Question: Count the number of objects in the diagram.
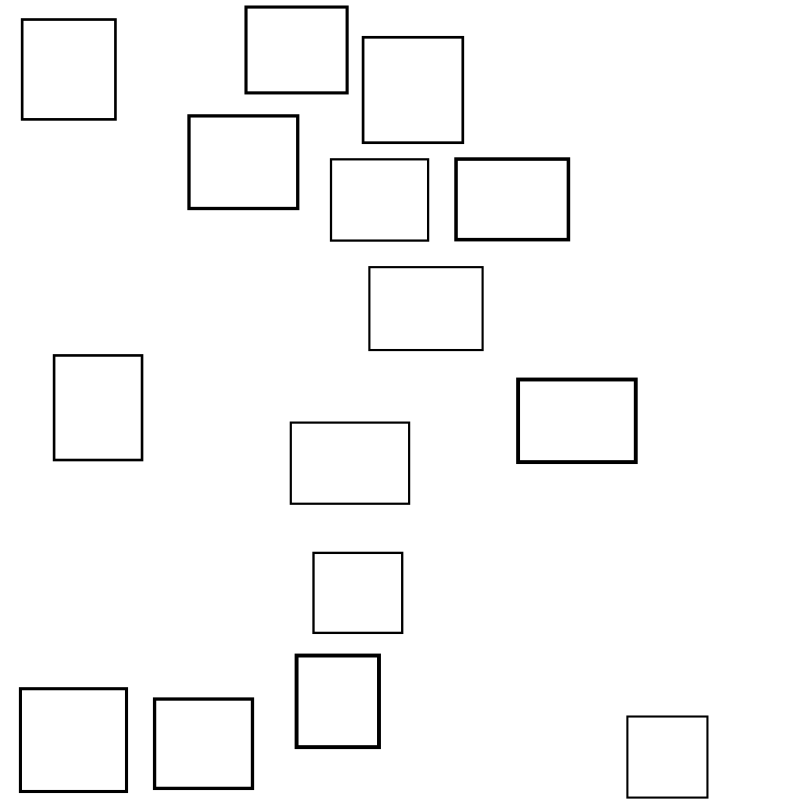
Answer: 15